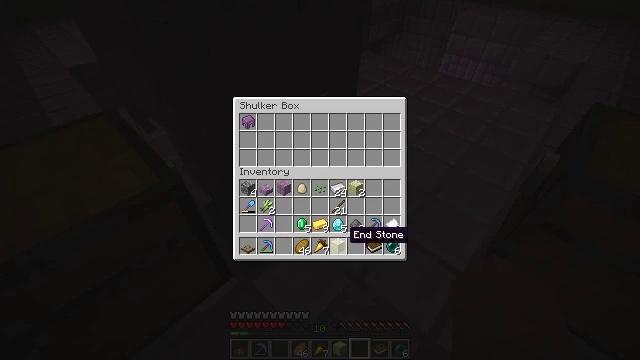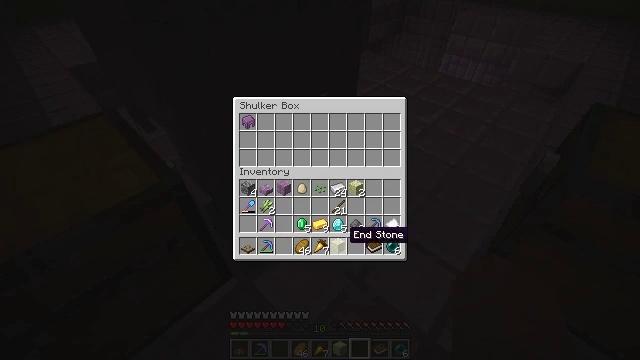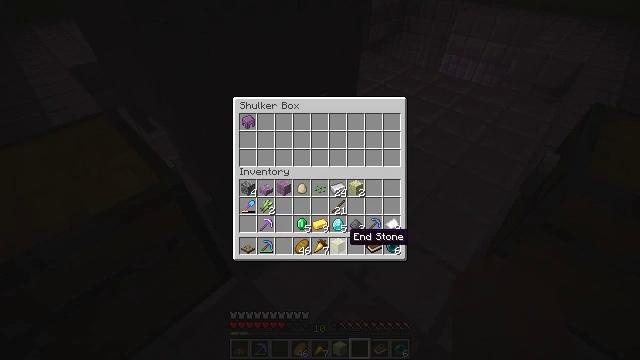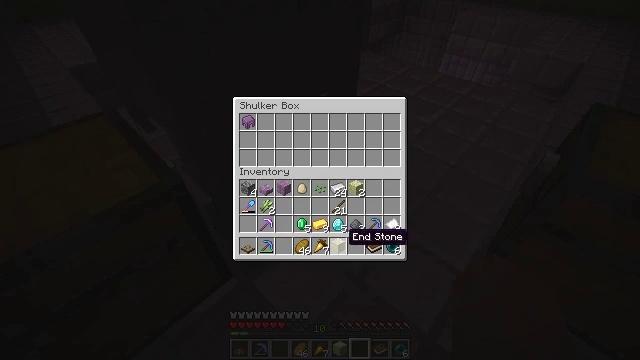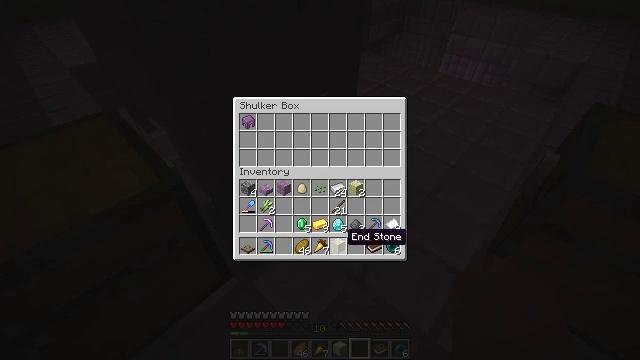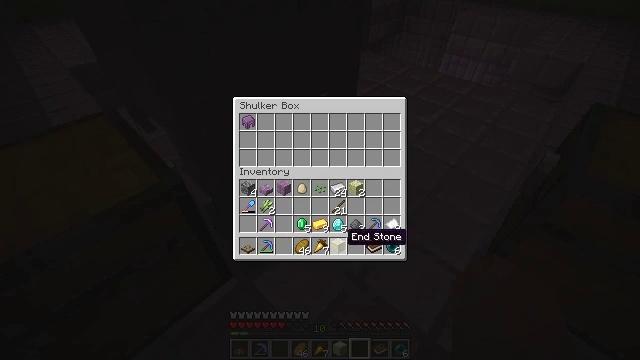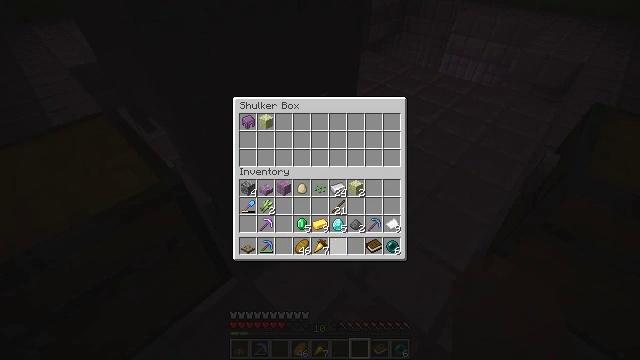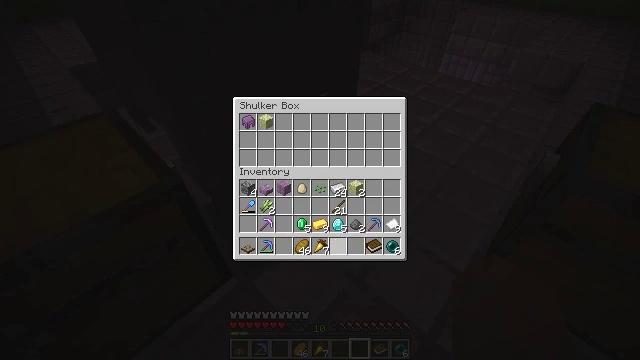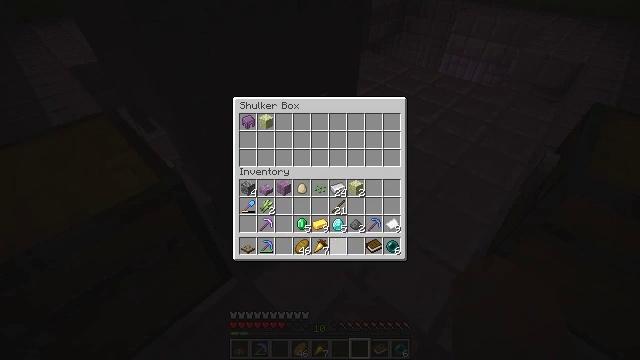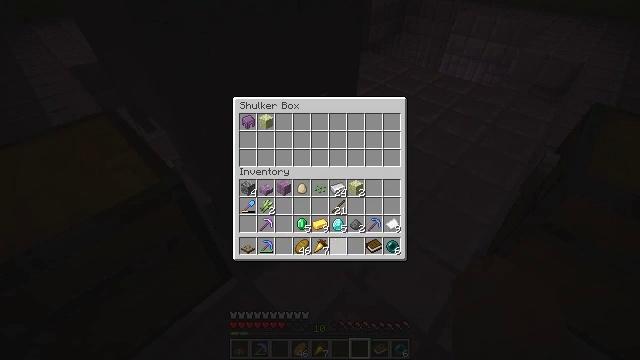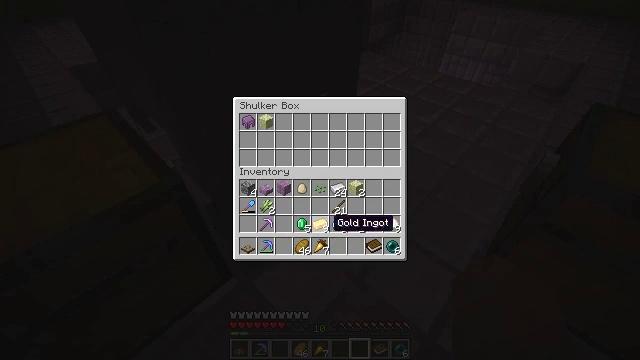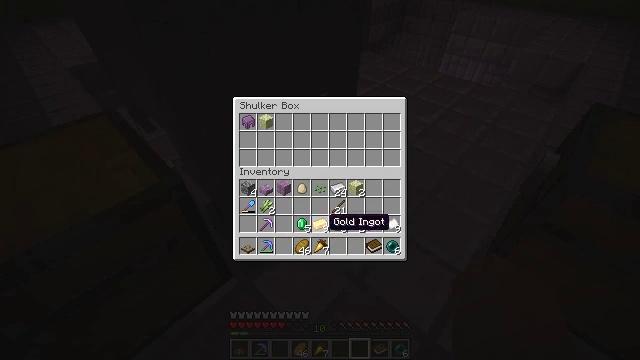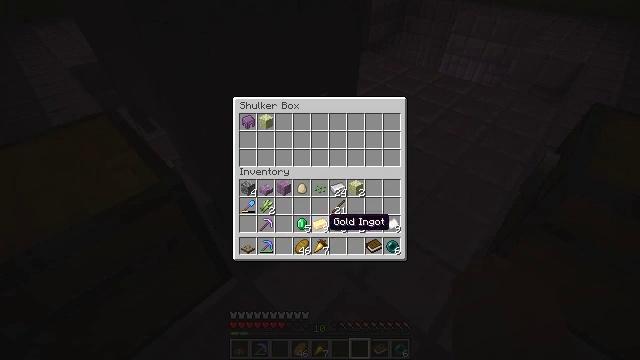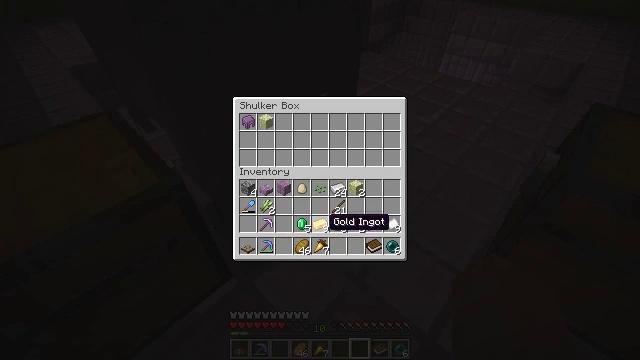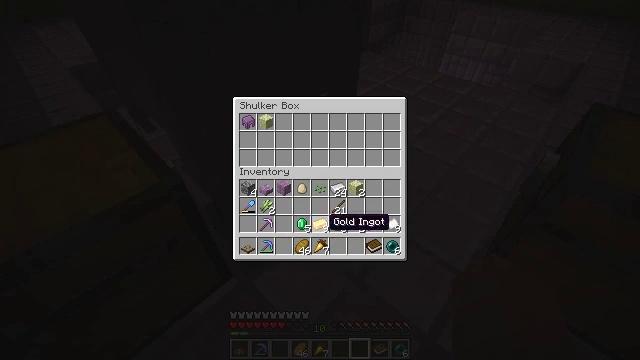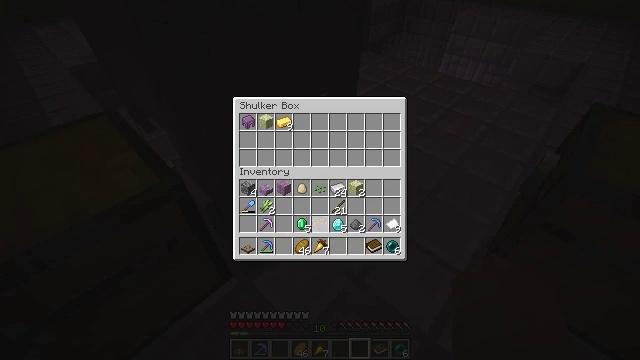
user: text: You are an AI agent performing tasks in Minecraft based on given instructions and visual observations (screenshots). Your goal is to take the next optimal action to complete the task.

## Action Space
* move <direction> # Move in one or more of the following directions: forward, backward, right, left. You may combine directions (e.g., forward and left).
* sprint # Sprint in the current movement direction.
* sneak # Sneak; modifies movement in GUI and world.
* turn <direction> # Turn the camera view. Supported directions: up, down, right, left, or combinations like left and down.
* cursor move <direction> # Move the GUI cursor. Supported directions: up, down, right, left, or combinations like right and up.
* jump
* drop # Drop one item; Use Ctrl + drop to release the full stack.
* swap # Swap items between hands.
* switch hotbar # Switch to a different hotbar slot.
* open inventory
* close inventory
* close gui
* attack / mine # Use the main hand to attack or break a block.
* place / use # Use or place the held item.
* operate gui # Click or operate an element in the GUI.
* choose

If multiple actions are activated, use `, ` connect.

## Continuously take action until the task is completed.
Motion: motion action
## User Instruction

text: Gather the chest from its place.
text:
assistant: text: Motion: sneak
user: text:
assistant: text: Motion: sneak
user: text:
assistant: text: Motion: sneak
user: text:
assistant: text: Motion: sneak
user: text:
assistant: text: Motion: sneak
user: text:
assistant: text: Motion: sneak, operate gui
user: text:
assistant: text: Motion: sneak, operate gui
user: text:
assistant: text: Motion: sneak, operate gui
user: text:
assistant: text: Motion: sneak, cursor move up
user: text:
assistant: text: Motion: sneak, cursor move left
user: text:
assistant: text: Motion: sneak
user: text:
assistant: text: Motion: sneak
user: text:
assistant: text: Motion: sneak
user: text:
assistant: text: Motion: sneak
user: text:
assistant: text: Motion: sneak, operate gui
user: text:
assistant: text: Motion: sneak, operate gui
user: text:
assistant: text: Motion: sneak, cursor move left, operate gui
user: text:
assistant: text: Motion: sneak
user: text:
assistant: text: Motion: sneak
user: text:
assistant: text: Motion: sneak
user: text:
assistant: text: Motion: sneak, operate gui
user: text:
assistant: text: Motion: sneak, operate gui
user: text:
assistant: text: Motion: sneak, operate gui
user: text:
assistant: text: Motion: sneak, cursor move right
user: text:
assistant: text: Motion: sneak
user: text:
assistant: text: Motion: sneak
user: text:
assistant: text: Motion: sneak, operate gui
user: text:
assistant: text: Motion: sneak, operate gui
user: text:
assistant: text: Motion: sneak, operate gui
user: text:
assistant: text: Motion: sneak, cursor move right